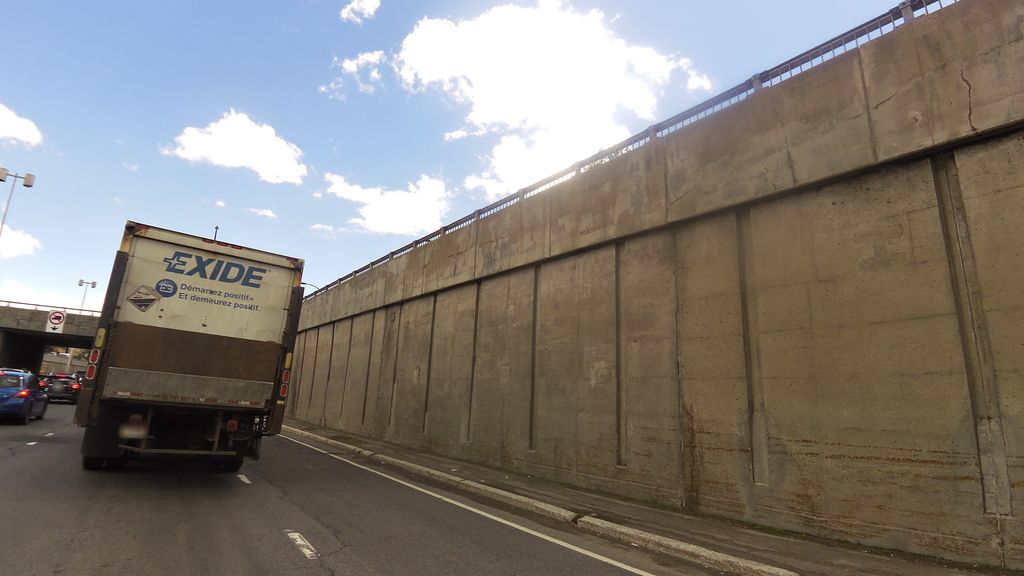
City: montreal